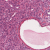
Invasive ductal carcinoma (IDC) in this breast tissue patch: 0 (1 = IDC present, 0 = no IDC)